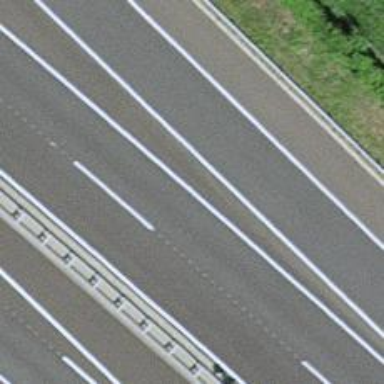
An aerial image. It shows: Motorway link.